Question: So I'm trying to get my highcharts plot to draw the recent minima and maxima.
I already figured the correct JSON sub-object is "plotLines", however my script just refuses to draw them without any error. Maybe someone of you can spot my error. The corresponding (and probably wrong, but that doesn't really matter for this example) values are listed to the left

thanks!
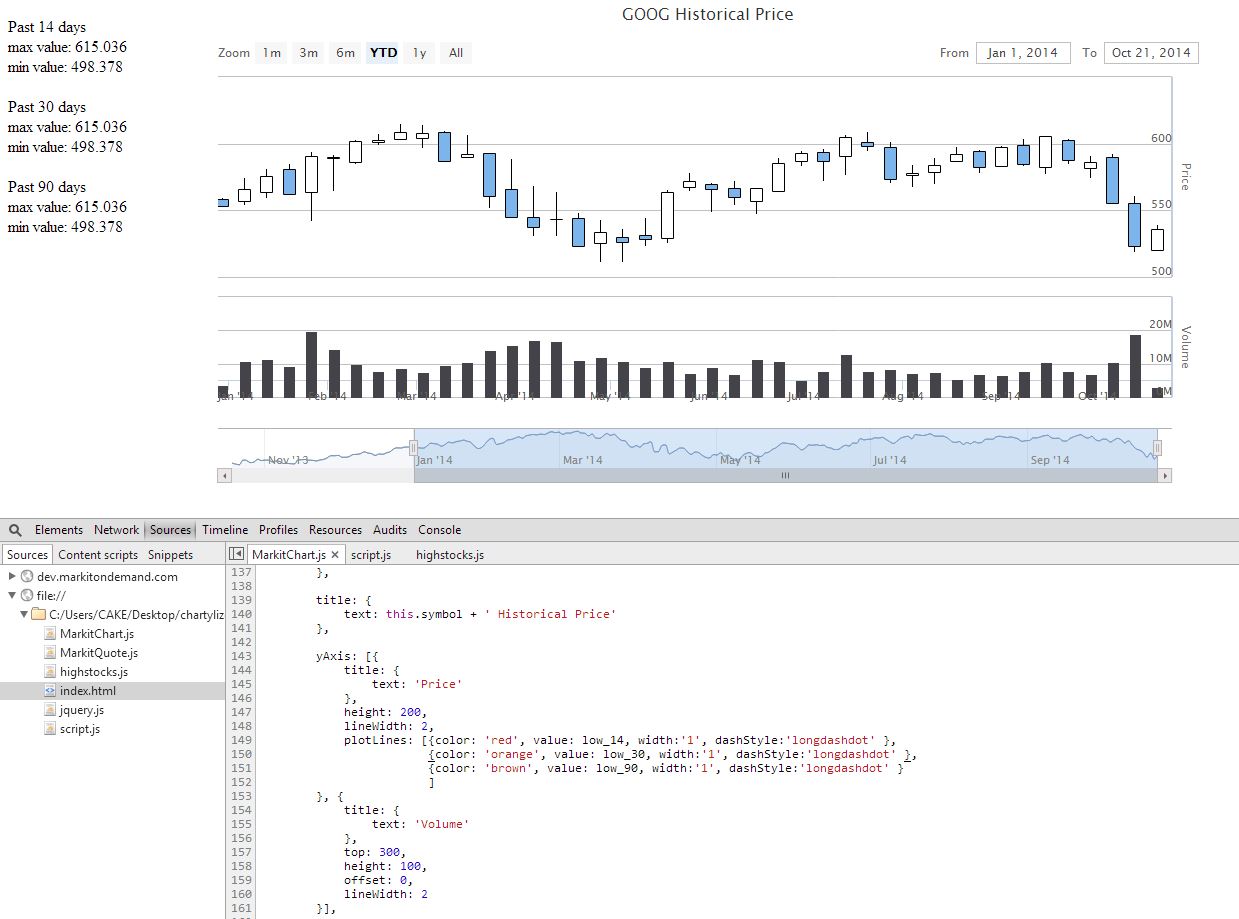
Answer: With you current values, the lines will never plot.
Your axis min is sitting at 500, and you are plotting lines at 498.
The axis will not expand to show plotLines or plotBands - it will only expand to show data (or based on minPadding/maxPAdding, etc).
You will need to check that your lines are within your axis min/max in order to display them.
You can do that by using the getExtremes() method, and if needed, the setExtremes() method:
- <URL>
If the line is the same value as a grid line, you will need to set a zIndex on either the plotLine or the gridLines - by default the gridLines are above the plotLines